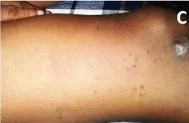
Anterior chest wall and neck.
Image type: medical_photograph (skin_photograph)